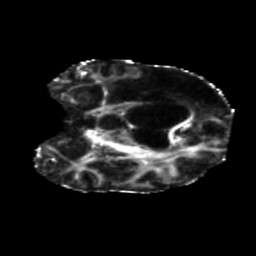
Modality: FA
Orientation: coronal
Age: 71
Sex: female
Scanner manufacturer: siemens
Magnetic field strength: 3 T
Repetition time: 5.25 s
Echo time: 0.08 s